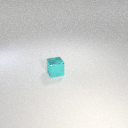
small cyan metal cube